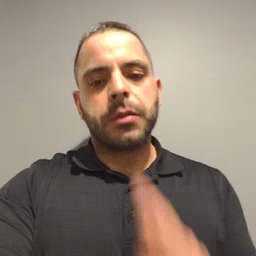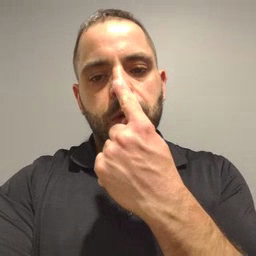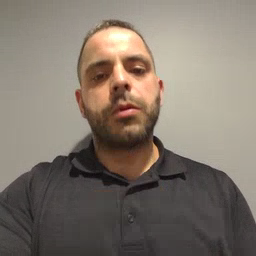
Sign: nose